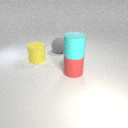
large gray rubber sphere behind large yellow rubber cylinder